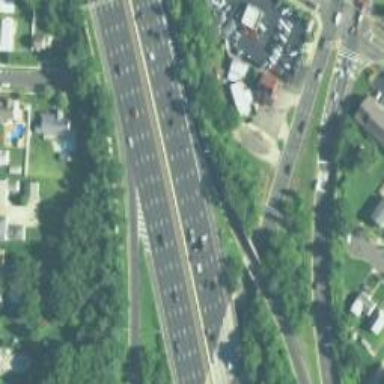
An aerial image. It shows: Motorway junction.